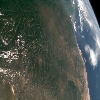
Label: land